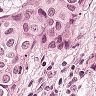
Metastatic tissue present: yes